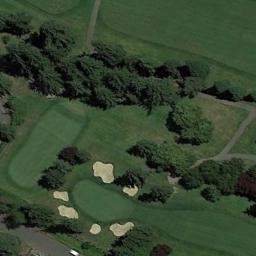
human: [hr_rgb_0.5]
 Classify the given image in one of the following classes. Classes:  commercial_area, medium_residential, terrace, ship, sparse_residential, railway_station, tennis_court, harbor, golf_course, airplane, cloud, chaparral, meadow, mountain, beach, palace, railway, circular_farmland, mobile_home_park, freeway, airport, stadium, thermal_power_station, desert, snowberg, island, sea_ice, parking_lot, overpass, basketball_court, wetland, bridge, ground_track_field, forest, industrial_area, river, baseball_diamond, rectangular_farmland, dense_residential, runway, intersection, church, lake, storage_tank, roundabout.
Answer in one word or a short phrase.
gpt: golf_course